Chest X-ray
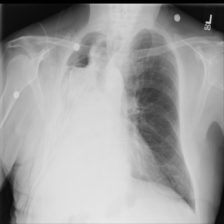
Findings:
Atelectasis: positive
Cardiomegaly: negative
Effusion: negative
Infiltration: negative
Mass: negative
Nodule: negative
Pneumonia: negative
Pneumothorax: positive
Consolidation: negative
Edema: negative
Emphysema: negative
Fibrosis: negative
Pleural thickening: negative
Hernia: positive